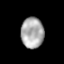
Tissue: lung
Cell type: Epithelial cells
Senescence score: 0.2354
Nuclear area (px): 683
Mean DAPI intensity: 171.089